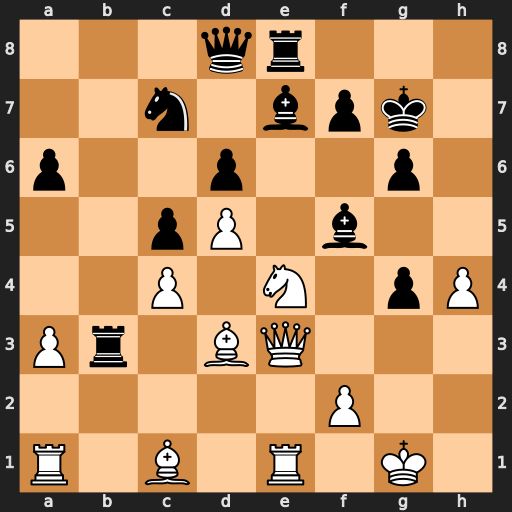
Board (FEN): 3qr3/2n1bpk1/p2p2p1/2pP1b2/2P1N1pP/Pr1BQ3/5P2/R1B1R1K1
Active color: w
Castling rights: -
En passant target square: -
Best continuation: Qh6+ Kg8 Ng5 Bxg5 Bxg5 Rxe1+ Rxe1